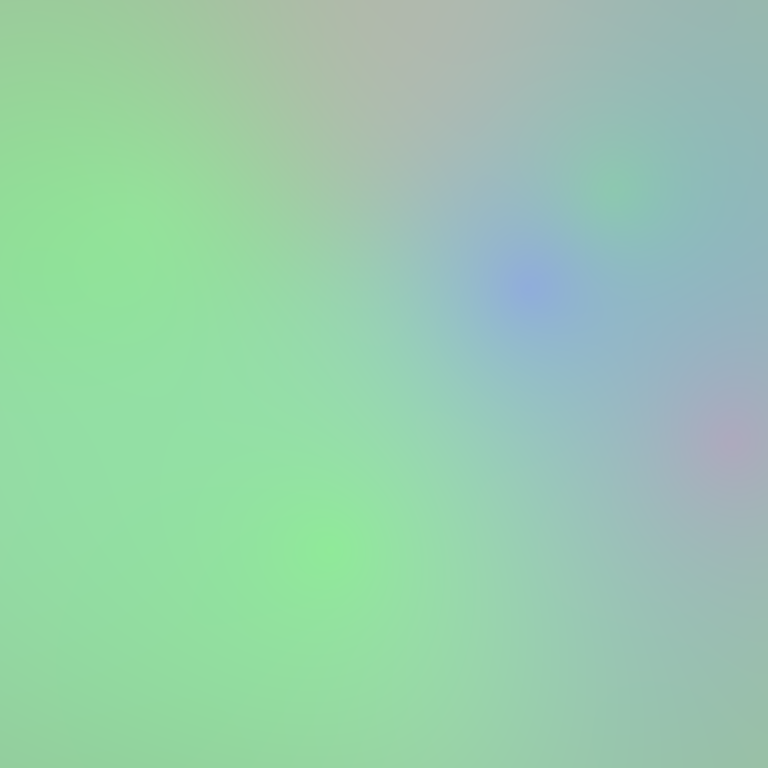
Abstract light effect, smooth gradient from soft green to light blue, calm atmosphere, diffuse light, no room, no furniture, no objects.